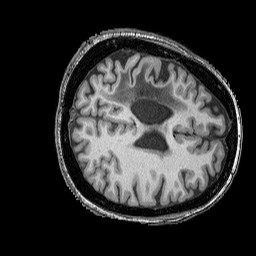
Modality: T1w
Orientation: axial
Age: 31
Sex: female
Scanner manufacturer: siemens
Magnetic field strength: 3 T
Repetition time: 2.25 s
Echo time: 0.00411 s